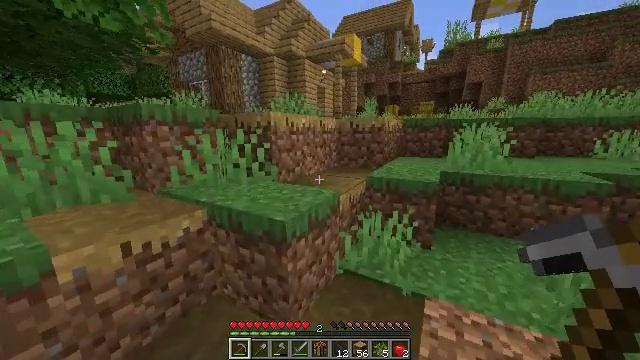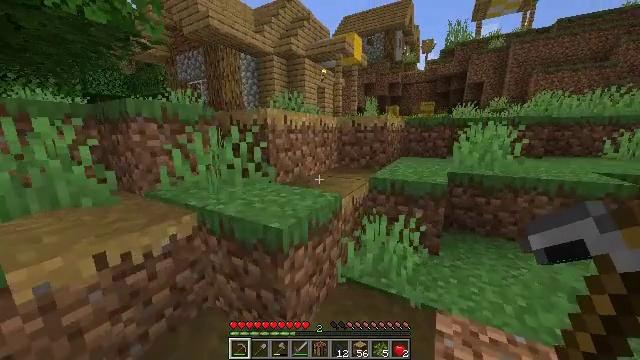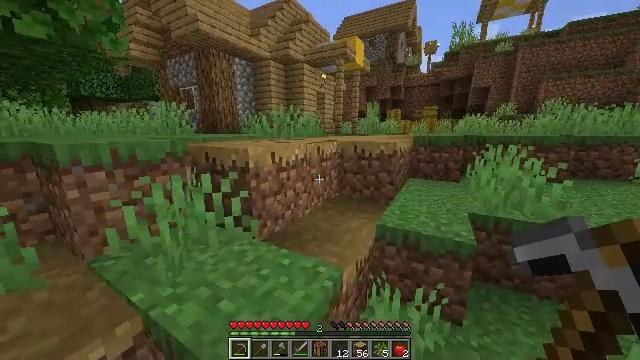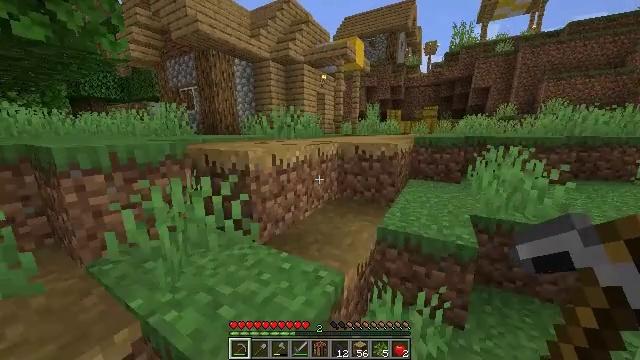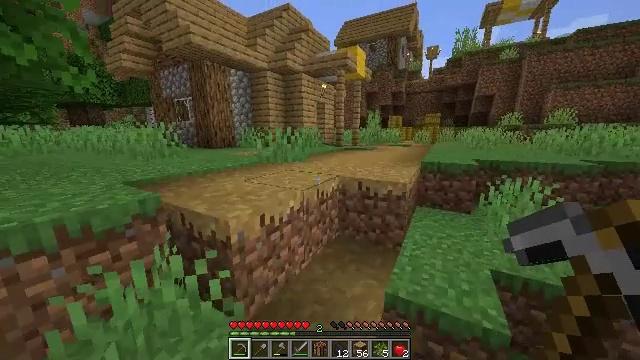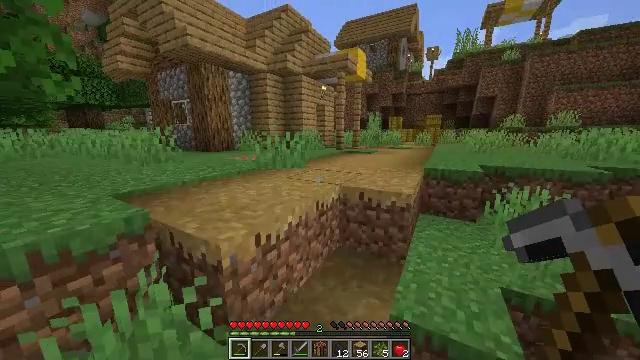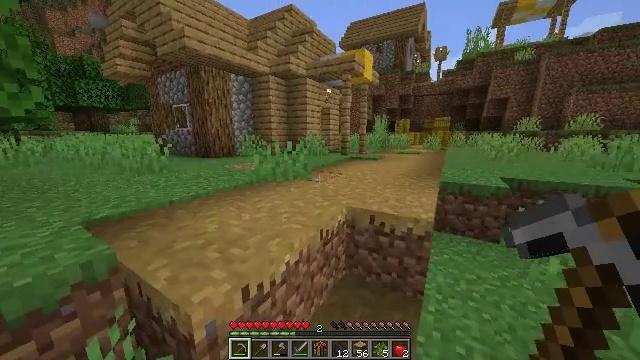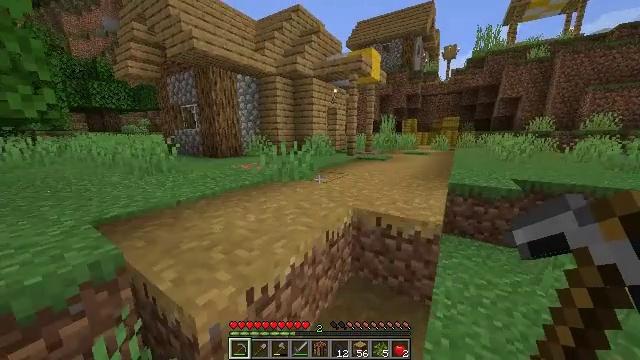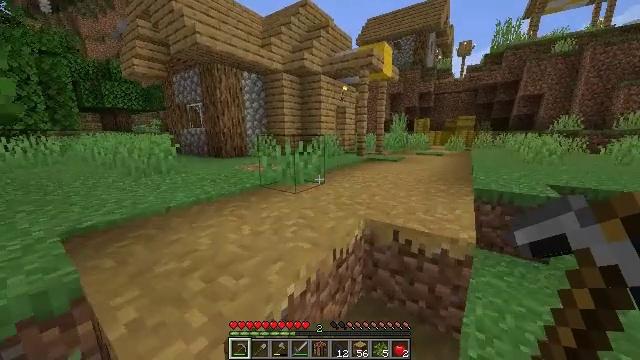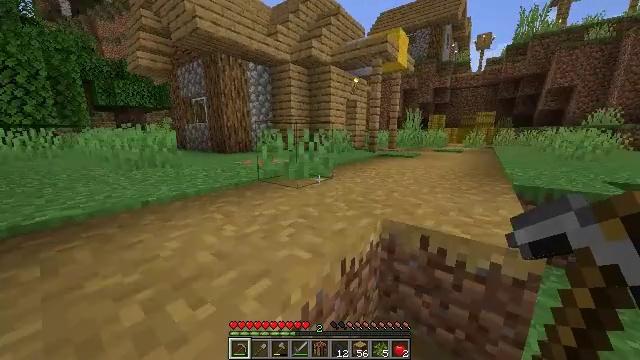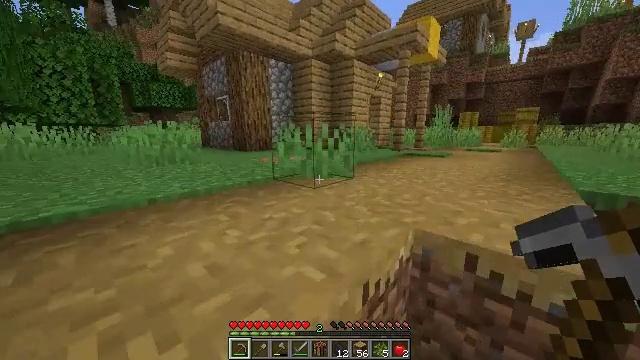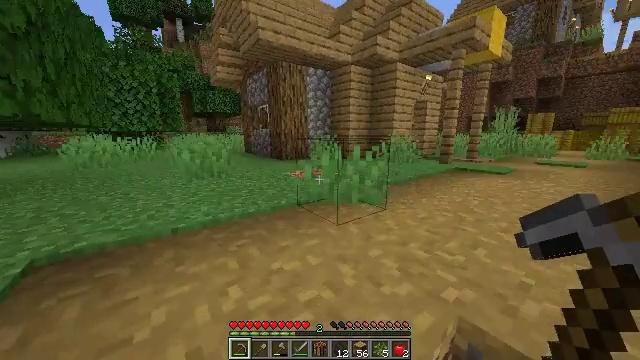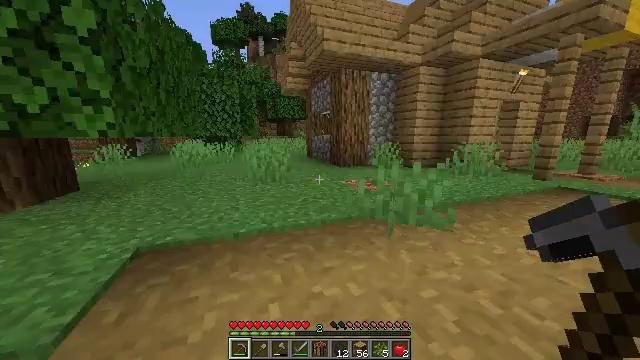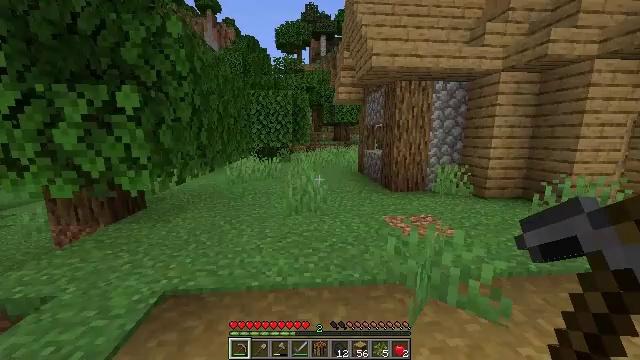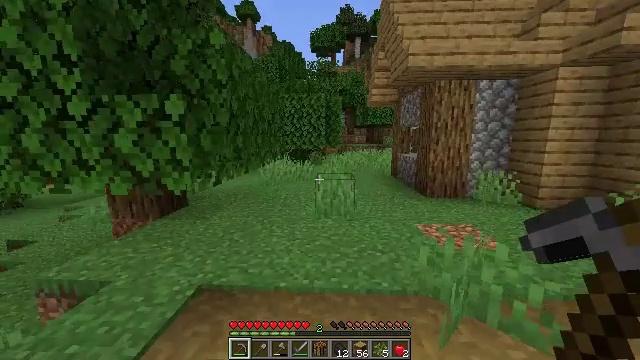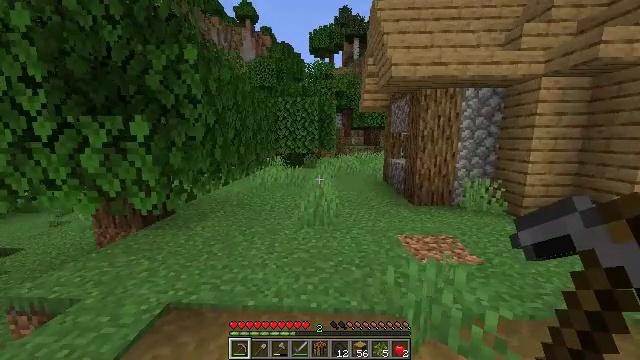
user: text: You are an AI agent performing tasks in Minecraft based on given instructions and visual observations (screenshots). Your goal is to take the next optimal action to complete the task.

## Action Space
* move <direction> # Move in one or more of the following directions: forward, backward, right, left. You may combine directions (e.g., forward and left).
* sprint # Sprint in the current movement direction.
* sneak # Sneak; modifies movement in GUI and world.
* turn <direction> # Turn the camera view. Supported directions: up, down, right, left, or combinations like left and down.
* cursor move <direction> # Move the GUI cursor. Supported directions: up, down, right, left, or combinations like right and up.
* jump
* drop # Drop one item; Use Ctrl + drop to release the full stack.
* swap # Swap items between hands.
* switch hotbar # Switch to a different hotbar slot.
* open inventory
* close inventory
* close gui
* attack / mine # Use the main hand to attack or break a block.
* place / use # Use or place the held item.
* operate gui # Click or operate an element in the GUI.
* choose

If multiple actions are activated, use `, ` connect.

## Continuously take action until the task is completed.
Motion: motion action
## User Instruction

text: Collect a hay block for crafting.
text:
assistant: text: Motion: move forward, sprint
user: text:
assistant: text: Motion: move forward, sprint, jump
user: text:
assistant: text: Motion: move forward, sprint, jump
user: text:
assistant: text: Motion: move forward, sprint, jump
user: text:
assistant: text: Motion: move forward, sprint, jump
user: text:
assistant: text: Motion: move forward, sprint, turn left, jump
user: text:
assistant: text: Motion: move forward, sprint, turn left
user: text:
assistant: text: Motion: move forward, sprint, turn left
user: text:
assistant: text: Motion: move forward, sprint, turn left
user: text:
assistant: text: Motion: move forward, sprint, turn left
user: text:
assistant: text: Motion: move forward, sprint, turn left, jump
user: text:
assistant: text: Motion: move forward, sprint, turn left, jump
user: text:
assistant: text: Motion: move forward and move right, sprint, turn left and up, jump
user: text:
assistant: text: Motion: move forward and move right, sprint, turn left, jump
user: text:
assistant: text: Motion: move forward and move right, sprint
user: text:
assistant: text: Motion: move forward and move right, sprint
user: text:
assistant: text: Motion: move forward and move right, sprint, turn right
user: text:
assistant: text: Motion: move forward and move right, sprint, turn right
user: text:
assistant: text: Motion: move forward and move right, sprint, turn right
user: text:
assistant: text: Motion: move forward and move right, sprint, turn right
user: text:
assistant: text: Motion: move forward and move right, sprint, turn right
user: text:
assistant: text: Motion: move forward and move right, sprint, turn right
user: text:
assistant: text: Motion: move forward and move right, sprint, turn right
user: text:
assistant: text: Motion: move forward and move right, sprint
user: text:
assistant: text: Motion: move forward and move right, sprint
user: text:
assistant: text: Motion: move forward and move right, sprint
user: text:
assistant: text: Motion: move forward and move right, sprint
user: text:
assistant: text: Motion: move forward and move right, sprint, turn left
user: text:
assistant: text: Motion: move forward and move right, sprint
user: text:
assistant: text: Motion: move forward and move right, sprint, turn left